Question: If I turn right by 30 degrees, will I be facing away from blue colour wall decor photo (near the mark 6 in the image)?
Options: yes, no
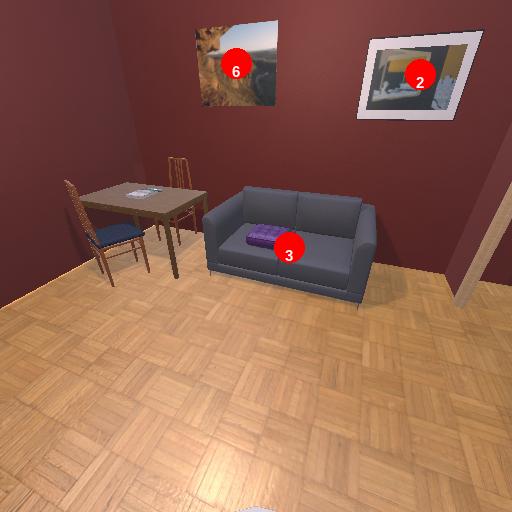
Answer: yes